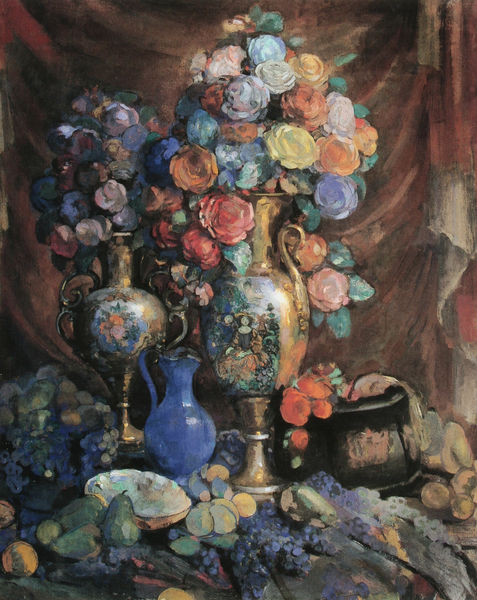
Titel: Stillleben. Vasen, Blumen und Früchte
Künstler: Nikolay Sapunov
Standort: Moskau
Institution: Tretjakov Galerie
Schlagwörter: blau, blätter, gemälde, schatten, weiß, gelb, grün, impressionismus, mädchen, blumen, braun, bunt, frau, glas, grau, hintergrund, licht, orange, schwarz, tisch, türkis, vordergrund, blüten, obst, rosen, rot, tuch, falten, schale, steine, teller, bild, tischdecke, vorhang, gold, kelch, stoff, tücher, saum, schön, amphore, früchte, henkel, kanne, krug, stilleben, stillleben, trauben, vase, hellblau, topf, farbig, farben, herbst, detail, glanz, floral, draperie, strauss, vasen, faltenwurf, bemalt, blumenstrauss, bouquet, birne, melone, birnen, gefäß, messing, kupfer, gefässe, weintrauben, üppig, pfirsich, aprikosen, porzelan, bemalung, kelche, zitronen, blumenbouquet, pflaumen, kessel, patina, fülle, kupferkessel, vielfalt, arangement, buket, florsl, zucchini, s, fv, ds, sd, dfvvsd